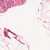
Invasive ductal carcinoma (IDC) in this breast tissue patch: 0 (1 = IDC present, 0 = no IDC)